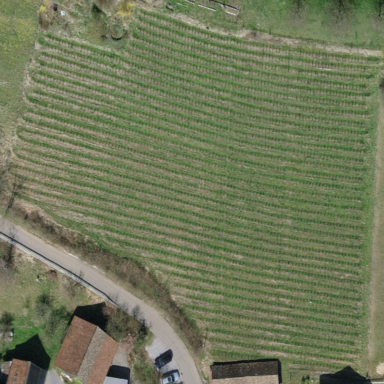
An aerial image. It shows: Vineyard with grape crops.